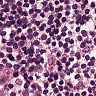
Metastatic tissue present: no